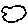
Label: cloud